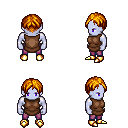
a pixel art fantasy rpg character, male body template, dark elf, purple skin, brown tunic, magenta pants, dark blonde parted hairstyle, gold boots, four views (front, back, left, right), 2x2 character sprite sheet, small pixel art, hard edges, no anti-aliasing